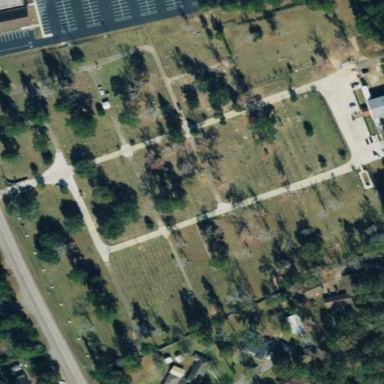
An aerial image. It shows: Cemetery.